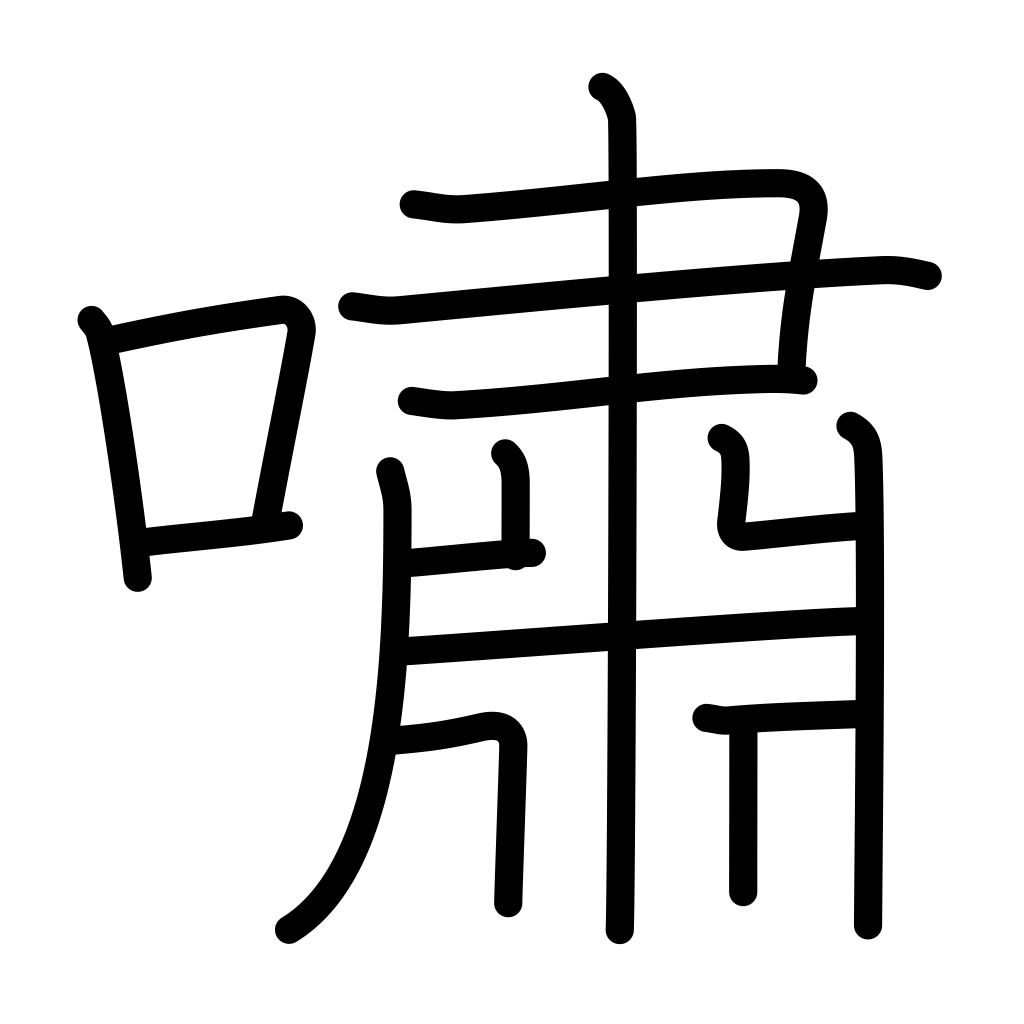
Meaning: roar, howl, recite emotionally, feign indifference